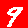
Digit: 9